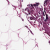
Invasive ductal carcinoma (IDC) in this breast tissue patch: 0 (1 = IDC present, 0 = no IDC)